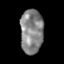
Tissue: skin
Cell type: Epithelial cells
Senescence score: 0.2872
Nuclear area (px): 979
Mean DAPI intensity: 134.953